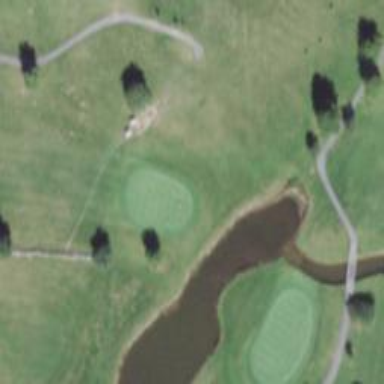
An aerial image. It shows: View of golf hole.